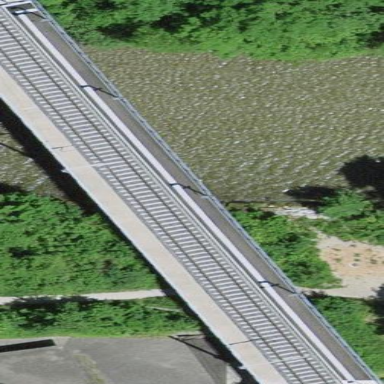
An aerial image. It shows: Asphalt surface on bridge with public transport platform and railway platform.